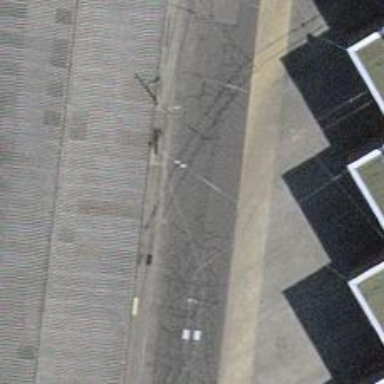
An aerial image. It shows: Driveway with trolley wire.